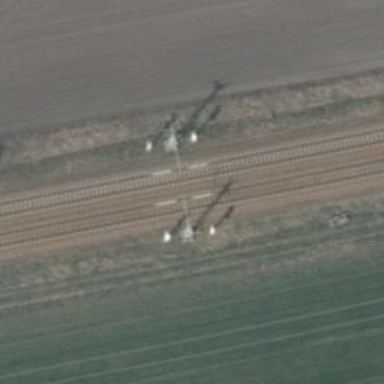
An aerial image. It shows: Railway signal.